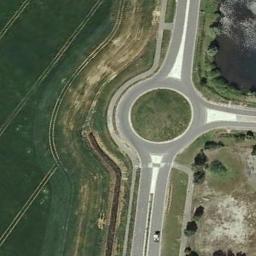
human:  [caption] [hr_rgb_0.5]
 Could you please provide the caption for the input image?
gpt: There are several moving vehicles on the road at the roundabout, With some trees and a large lawn around the roundabout .

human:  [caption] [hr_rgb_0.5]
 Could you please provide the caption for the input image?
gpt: The roundabout with three exits and entrances is next to the farmland .

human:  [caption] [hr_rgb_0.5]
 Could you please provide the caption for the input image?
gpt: The roundabout is surrounded by grass .

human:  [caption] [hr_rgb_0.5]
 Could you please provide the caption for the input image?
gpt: The roundabout is on the grass next to trees .

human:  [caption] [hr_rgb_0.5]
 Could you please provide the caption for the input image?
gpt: The roundabout is beside a green meadow .